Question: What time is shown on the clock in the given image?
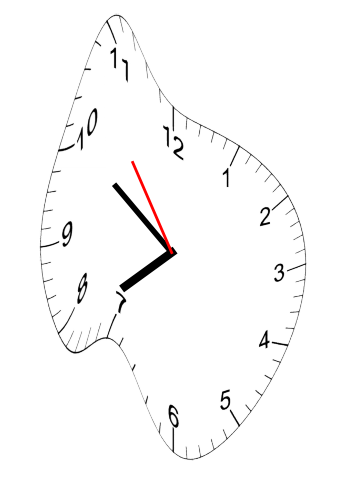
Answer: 07:50:54